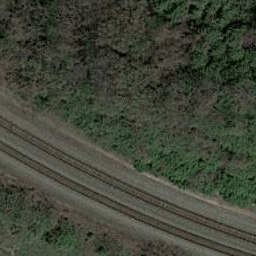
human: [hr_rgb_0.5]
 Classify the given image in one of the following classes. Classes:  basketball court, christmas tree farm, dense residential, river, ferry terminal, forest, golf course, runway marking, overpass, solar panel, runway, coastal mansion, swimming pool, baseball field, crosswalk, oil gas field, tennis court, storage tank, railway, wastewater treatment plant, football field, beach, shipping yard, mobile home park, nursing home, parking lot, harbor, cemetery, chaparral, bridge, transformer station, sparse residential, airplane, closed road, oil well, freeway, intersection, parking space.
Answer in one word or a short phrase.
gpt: railway